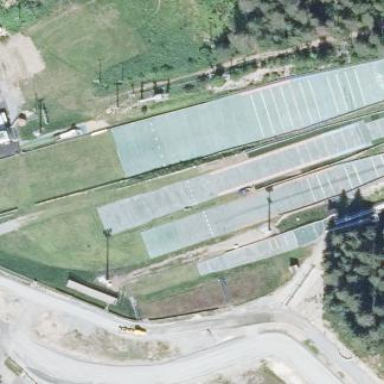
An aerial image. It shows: Ski jump landing pitch for the sport of ski jump.